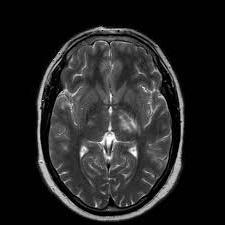
Label: notumor